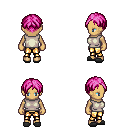
a pixel art fantasy rpg character, female body template, human, tanned skin, white sleeveless shirt, gold greaves, pink parted hairstyle, gray slippers, four views (front, back, left, right), 2x2 character sprite sheet, small pixel art, hard edges, no anti-aliasing